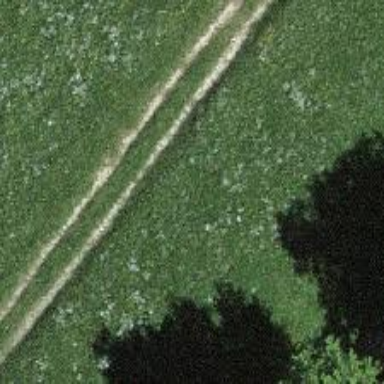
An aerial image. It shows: Track road with grade3 tracktype designed for nordic skiing. The track is groomed for classic and skating styles.